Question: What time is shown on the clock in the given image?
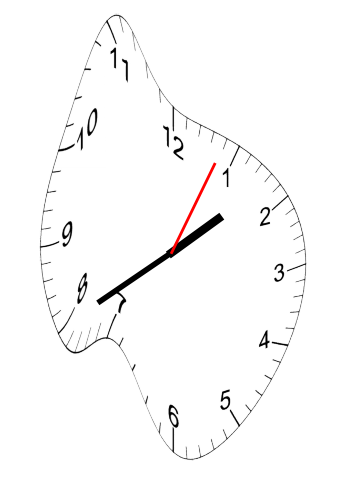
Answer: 01:40:04